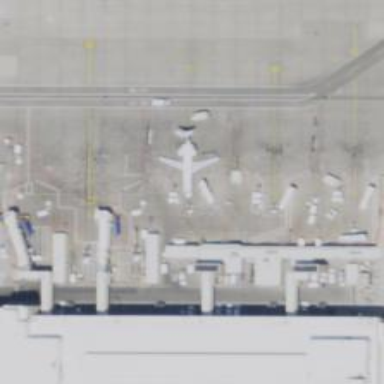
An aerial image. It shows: Airport gate.